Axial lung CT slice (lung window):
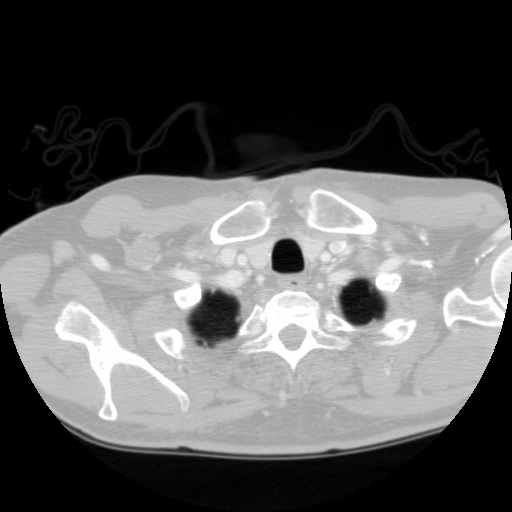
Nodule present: no